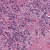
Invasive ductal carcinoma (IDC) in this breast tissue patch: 1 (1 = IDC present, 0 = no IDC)